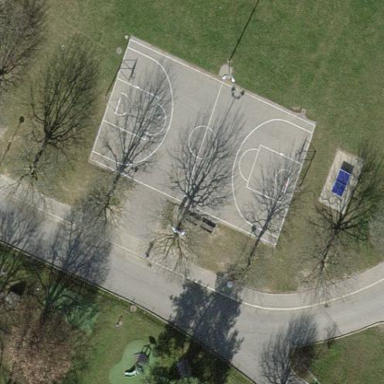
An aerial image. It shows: Basketball court with asphalt surface.